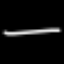
Label: line